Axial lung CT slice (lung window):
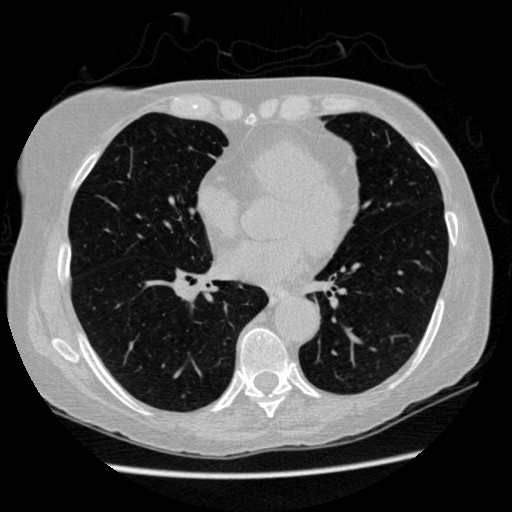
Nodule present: no